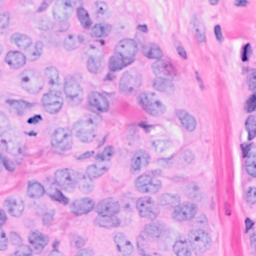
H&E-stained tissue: Breast